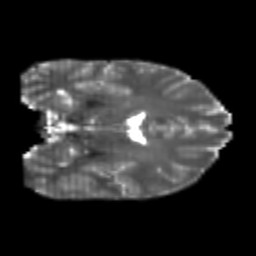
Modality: T2w
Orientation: coronal
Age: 20
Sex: male
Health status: healthy
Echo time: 0.074 s